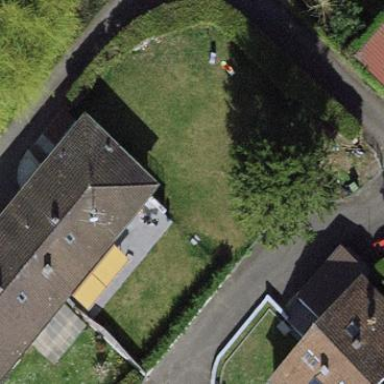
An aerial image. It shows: Garden enclosed by fence.